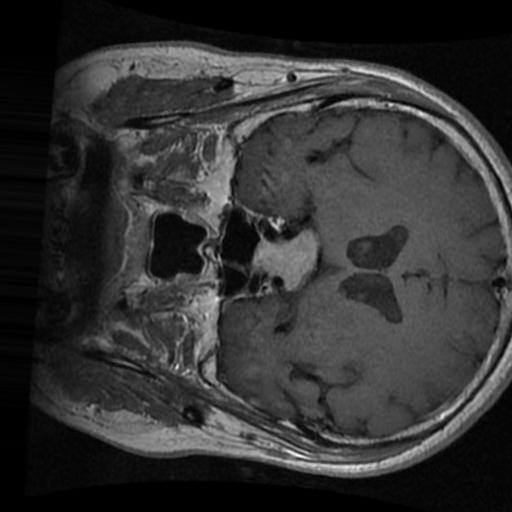
Label: brain_tumor